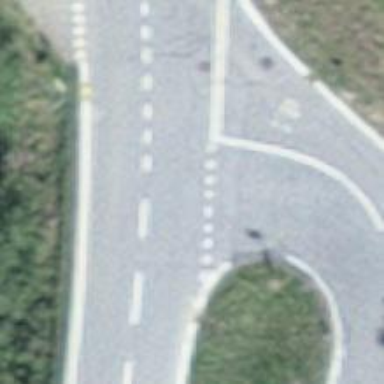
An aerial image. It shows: Stop road.